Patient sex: M
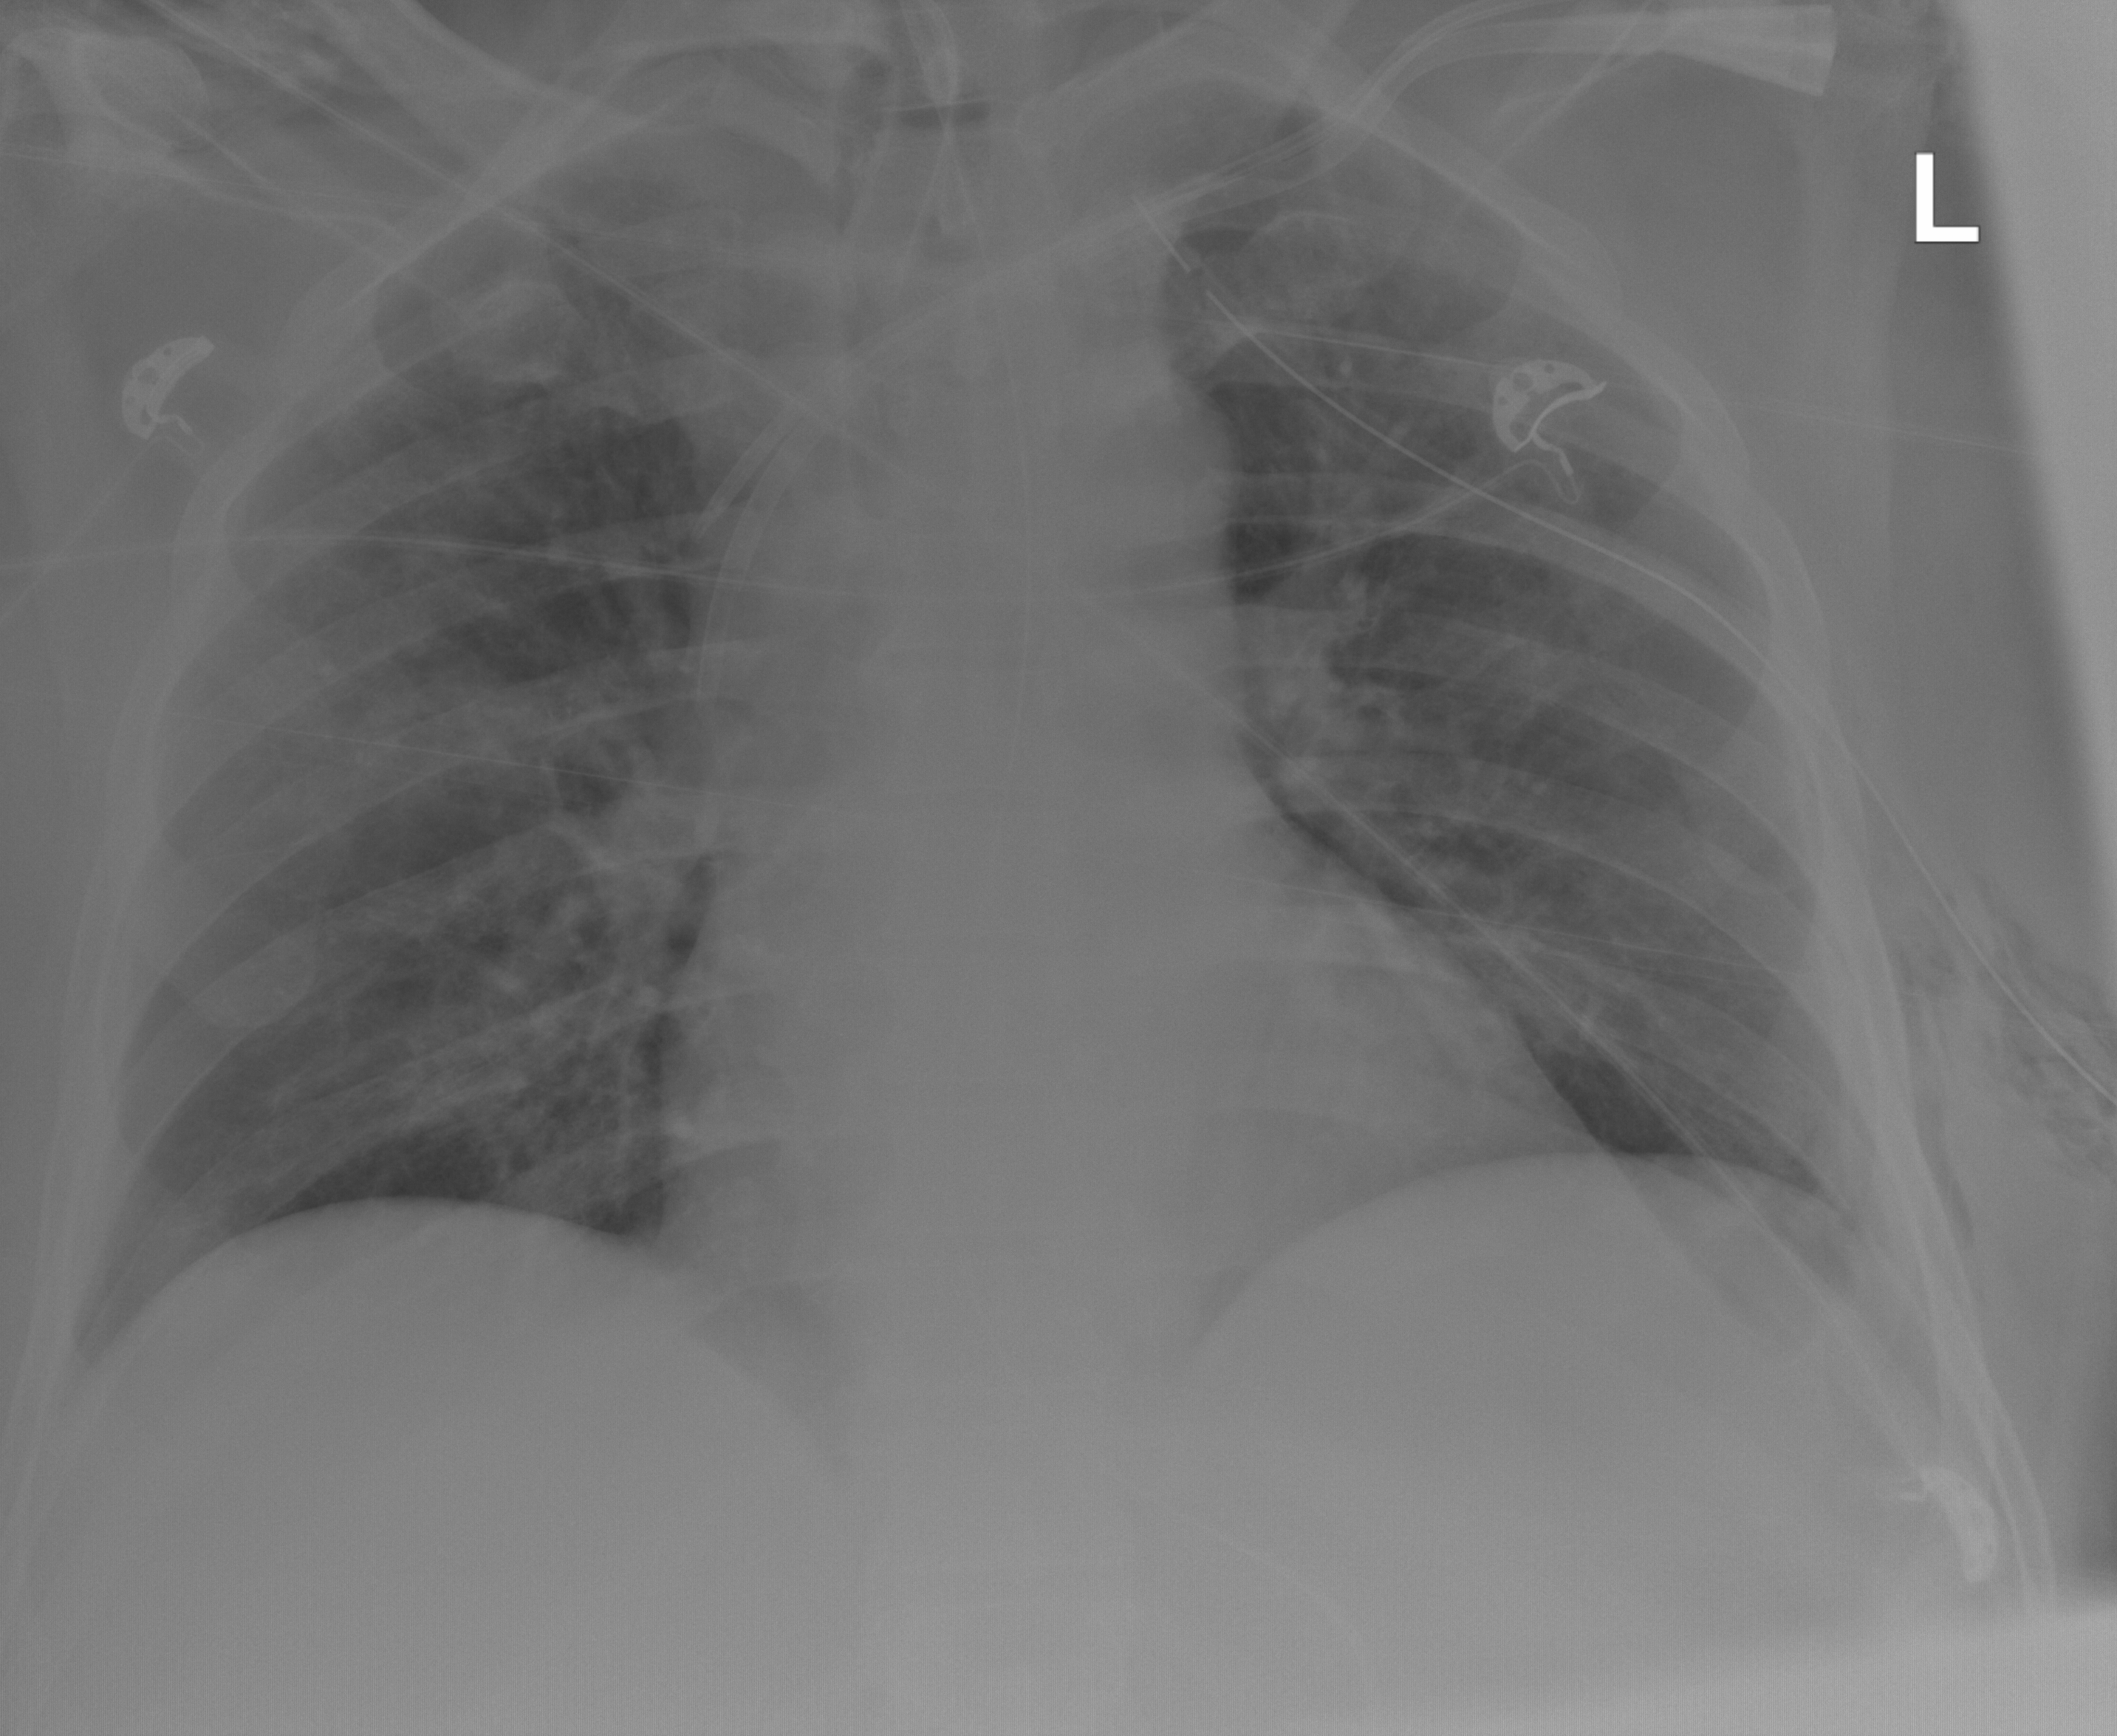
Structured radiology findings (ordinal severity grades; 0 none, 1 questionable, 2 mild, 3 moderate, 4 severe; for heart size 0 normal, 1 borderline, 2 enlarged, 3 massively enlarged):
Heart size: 0
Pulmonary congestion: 0
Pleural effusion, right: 0
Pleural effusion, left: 0
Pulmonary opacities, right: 2
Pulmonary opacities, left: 2
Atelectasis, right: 0
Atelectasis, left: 0